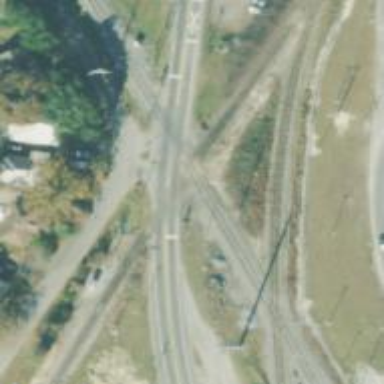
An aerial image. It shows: Railway crossing.